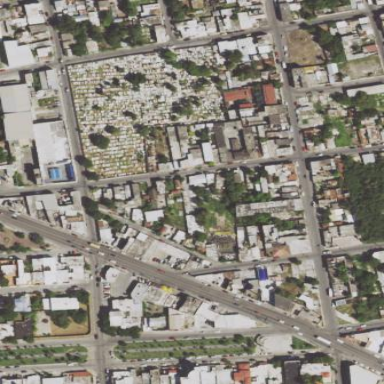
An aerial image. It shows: Cemetery.